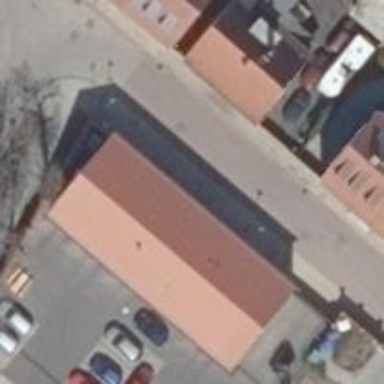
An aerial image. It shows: Ambulance station for emergencies.